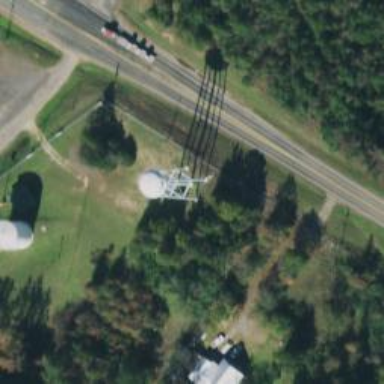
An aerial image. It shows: Water tower that is man-made.